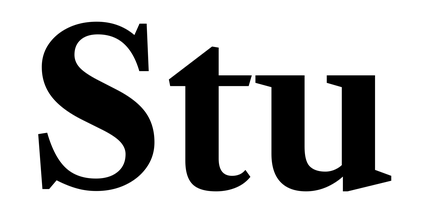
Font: LibreCaslonText_Bold